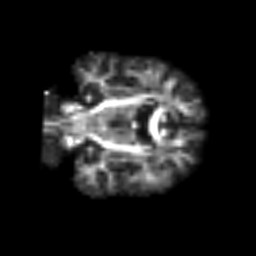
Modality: FA
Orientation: coronal
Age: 78
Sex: male
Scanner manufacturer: siemens
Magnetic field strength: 3 T
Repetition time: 3.2 s
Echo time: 0.081 s